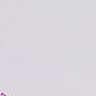
Metastatic tissue present: no